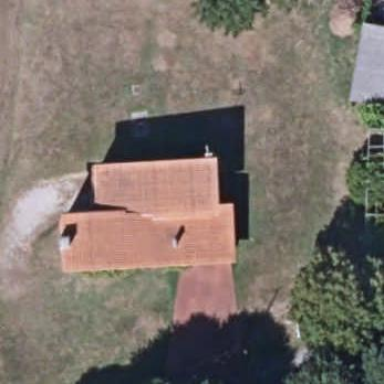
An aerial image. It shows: Simple house.